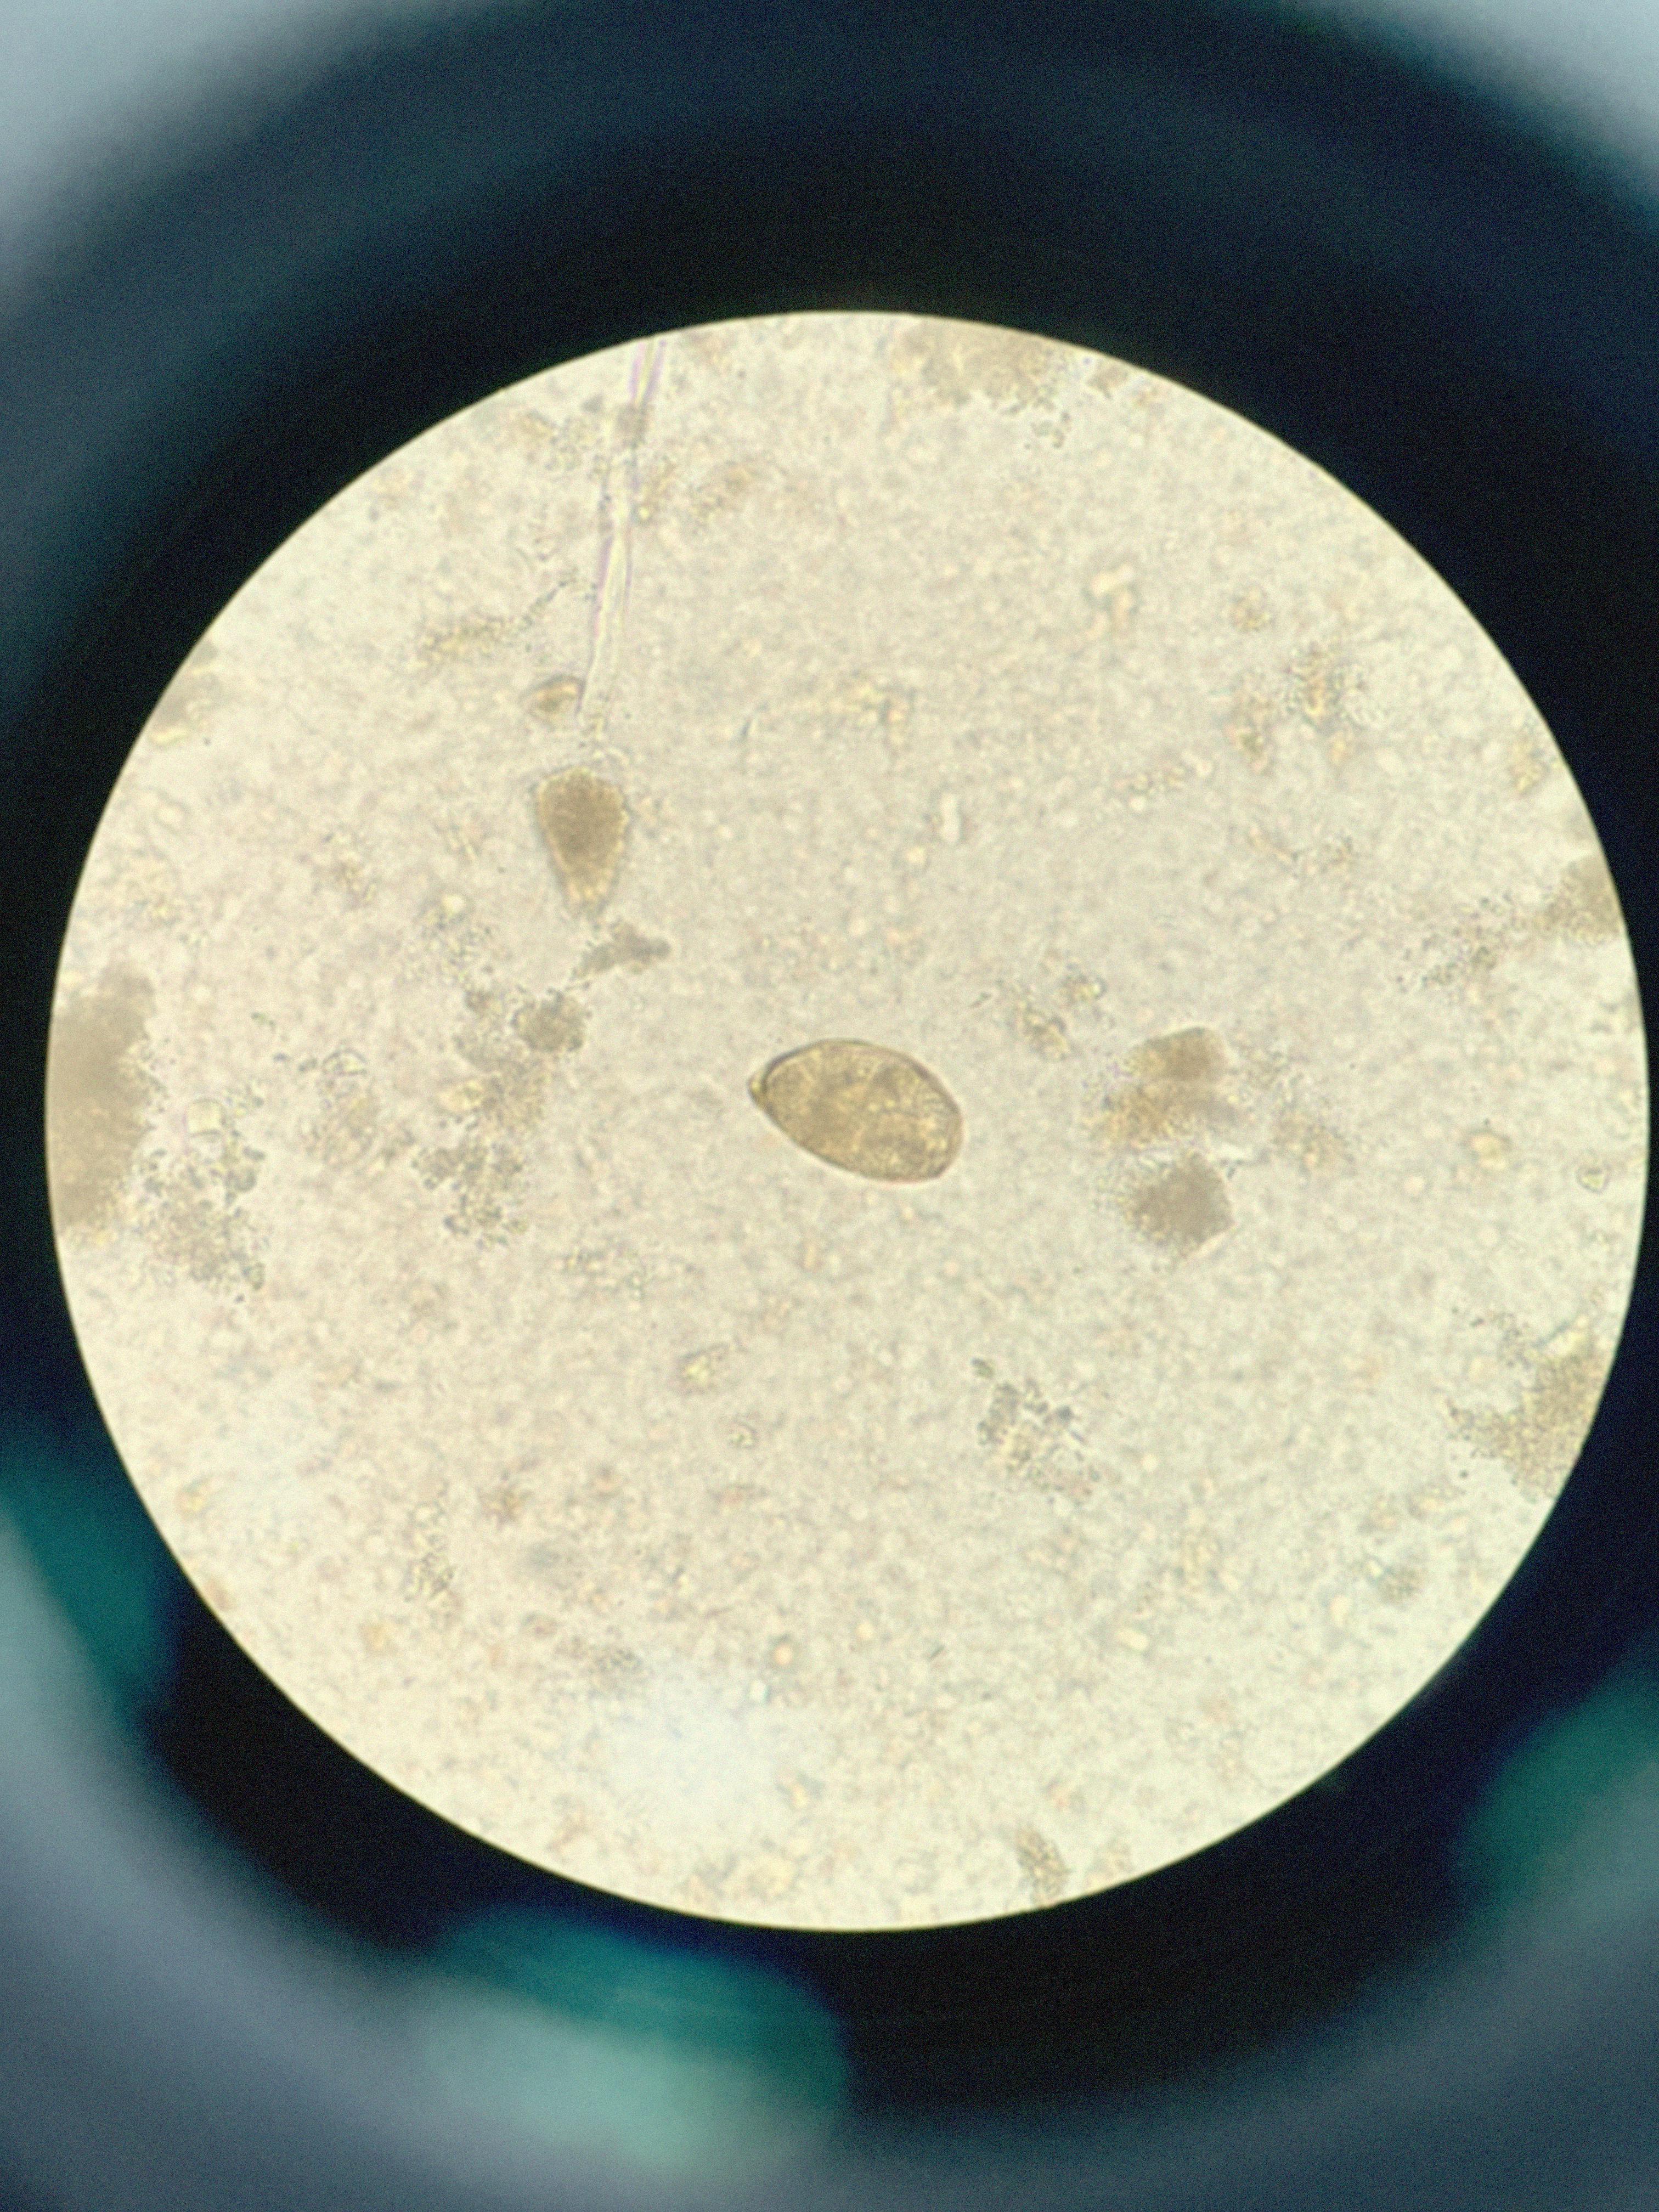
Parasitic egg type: Paragonimus spp